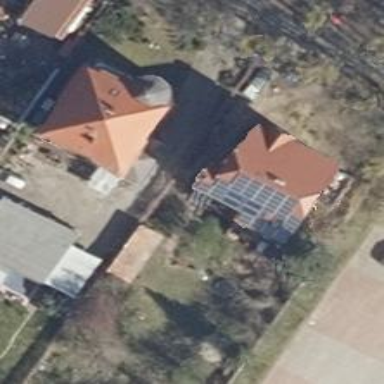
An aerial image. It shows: Gabled roof house.